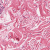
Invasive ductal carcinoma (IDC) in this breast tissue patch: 0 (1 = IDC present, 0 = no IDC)